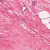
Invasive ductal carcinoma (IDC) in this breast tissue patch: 0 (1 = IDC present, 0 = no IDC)